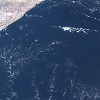
Label: water